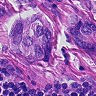
Metastatic tissue present: yes